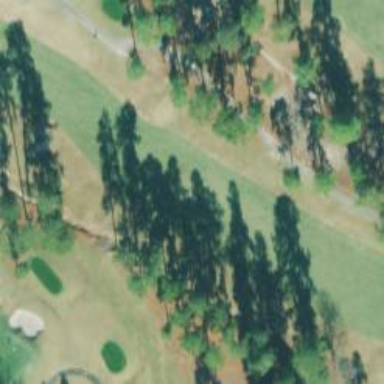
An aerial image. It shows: Golf hole.